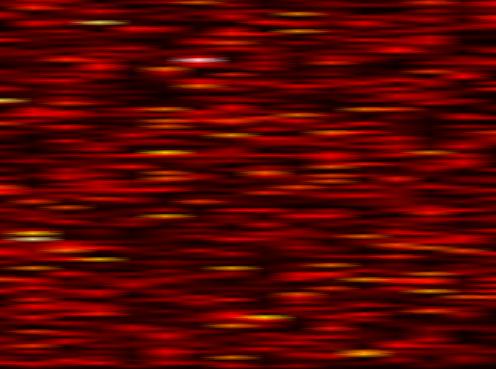
Label: FBMC